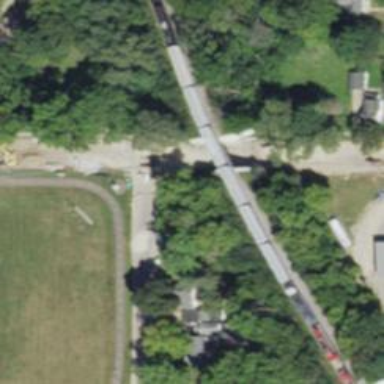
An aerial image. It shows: Bridge over single railway track.